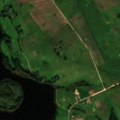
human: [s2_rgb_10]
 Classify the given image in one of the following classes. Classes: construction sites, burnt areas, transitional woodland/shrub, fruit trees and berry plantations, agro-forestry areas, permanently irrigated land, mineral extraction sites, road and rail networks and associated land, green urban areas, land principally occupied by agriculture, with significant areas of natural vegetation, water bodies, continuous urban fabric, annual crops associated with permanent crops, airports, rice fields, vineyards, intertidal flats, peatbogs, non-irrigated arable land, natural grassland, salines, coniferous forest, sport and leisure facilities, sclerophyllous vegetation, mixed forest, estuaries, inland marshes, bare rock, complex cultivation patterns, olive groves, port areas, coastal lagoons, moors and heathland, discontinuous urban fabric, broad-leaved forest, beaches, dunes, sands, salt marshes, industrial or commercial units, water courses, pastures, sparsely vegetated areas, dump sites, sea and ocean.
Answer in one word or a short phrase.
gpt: discontinuous urban fabric, non-irrigated arable land, pastures, complex cultivation patterns, land principally occupied by agriculture, with significant areas of natural vegetation, water bodies